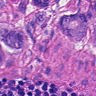
Metastatic tissue present: yes